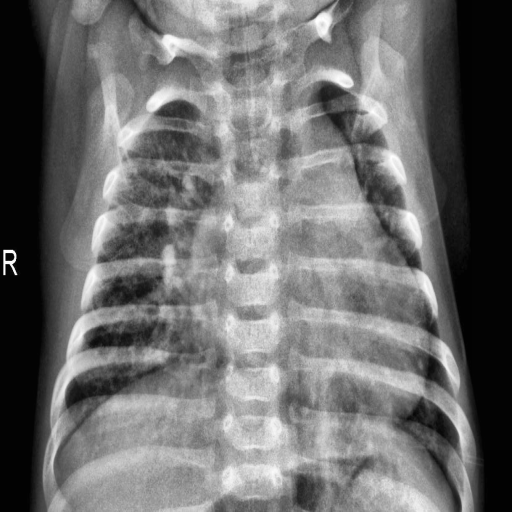
Finding: PNEUMONIA